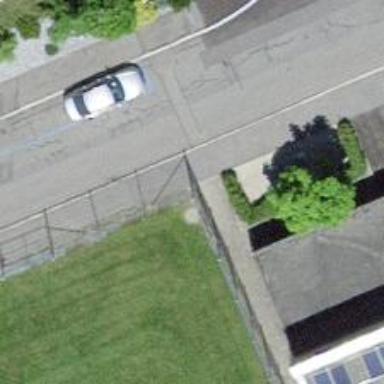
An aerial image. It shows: Fence is in the image.